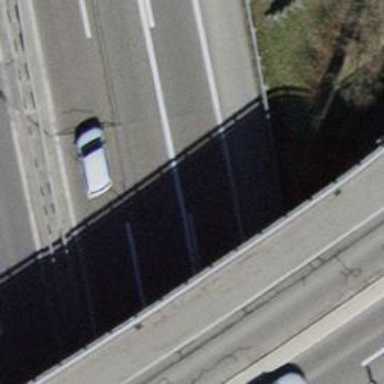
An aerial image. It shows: Motorway bridge with asphalt surface.